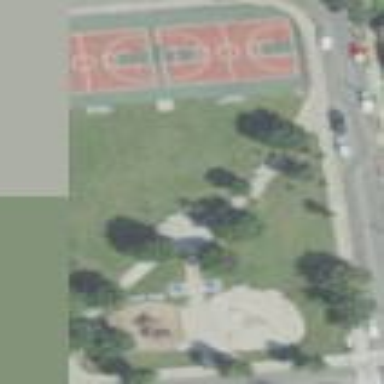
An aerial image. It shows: Playground area for leisure land.